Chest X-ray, AP view. Patient: 75 years old, sex F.
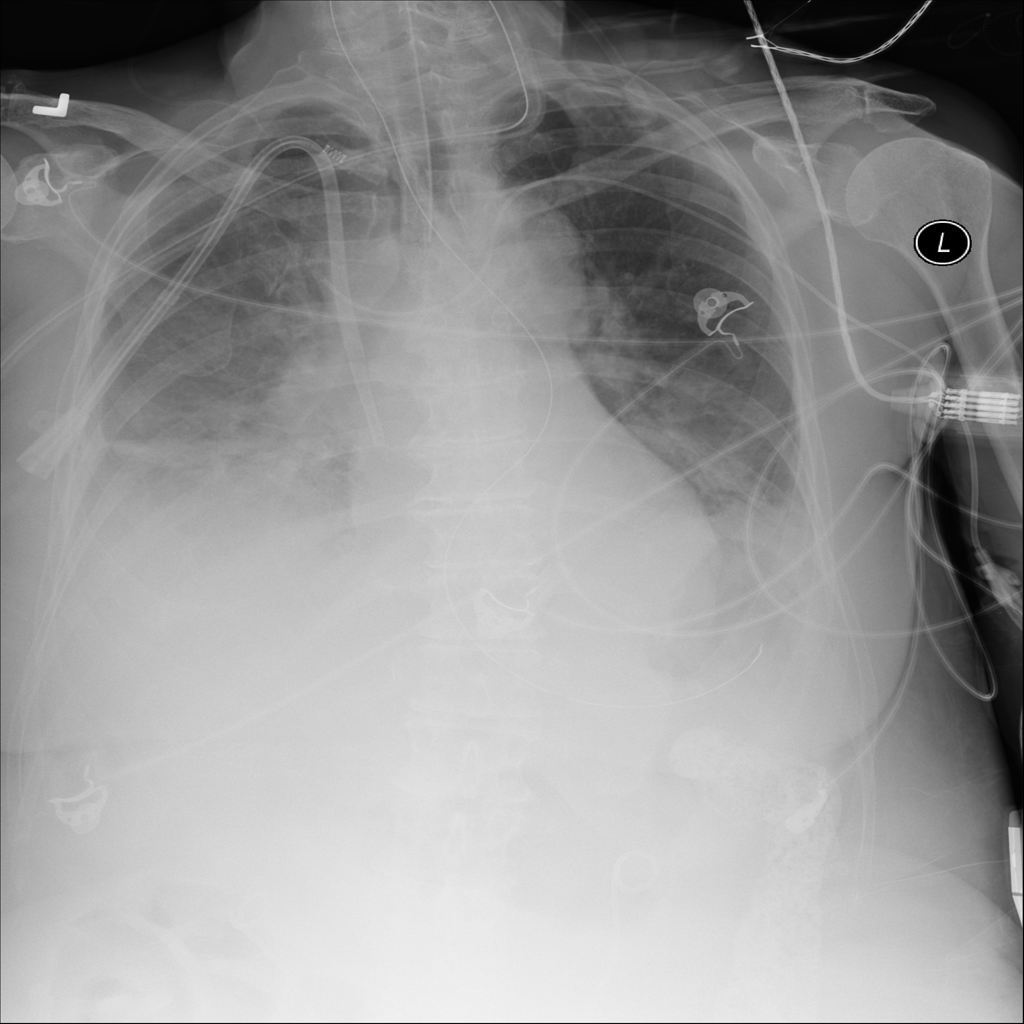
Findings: No Finding